Interaction volume radius: 5 \u00c5
Interaction volume height: 15 \u00c5
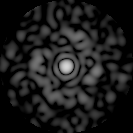
Disorder parameter: 0.8015